Field crop: tomato
Growth stage: 2
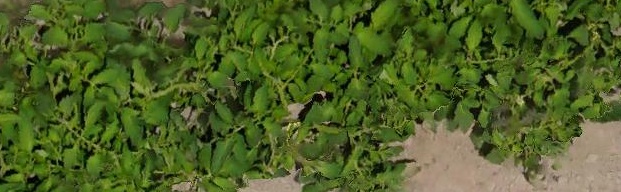
Species: tomato